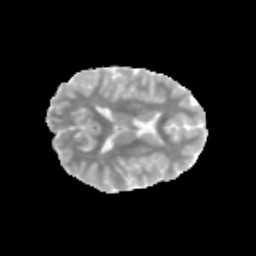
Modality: MD
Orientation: axial
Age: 10
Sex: male
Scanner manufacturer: siemens
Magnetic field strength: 3 T
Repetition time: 3.8 s
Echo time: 0.07 s